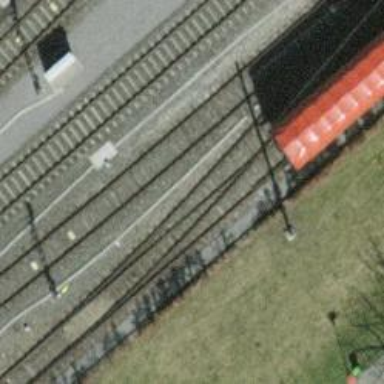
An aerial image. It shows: Railway siding for service.